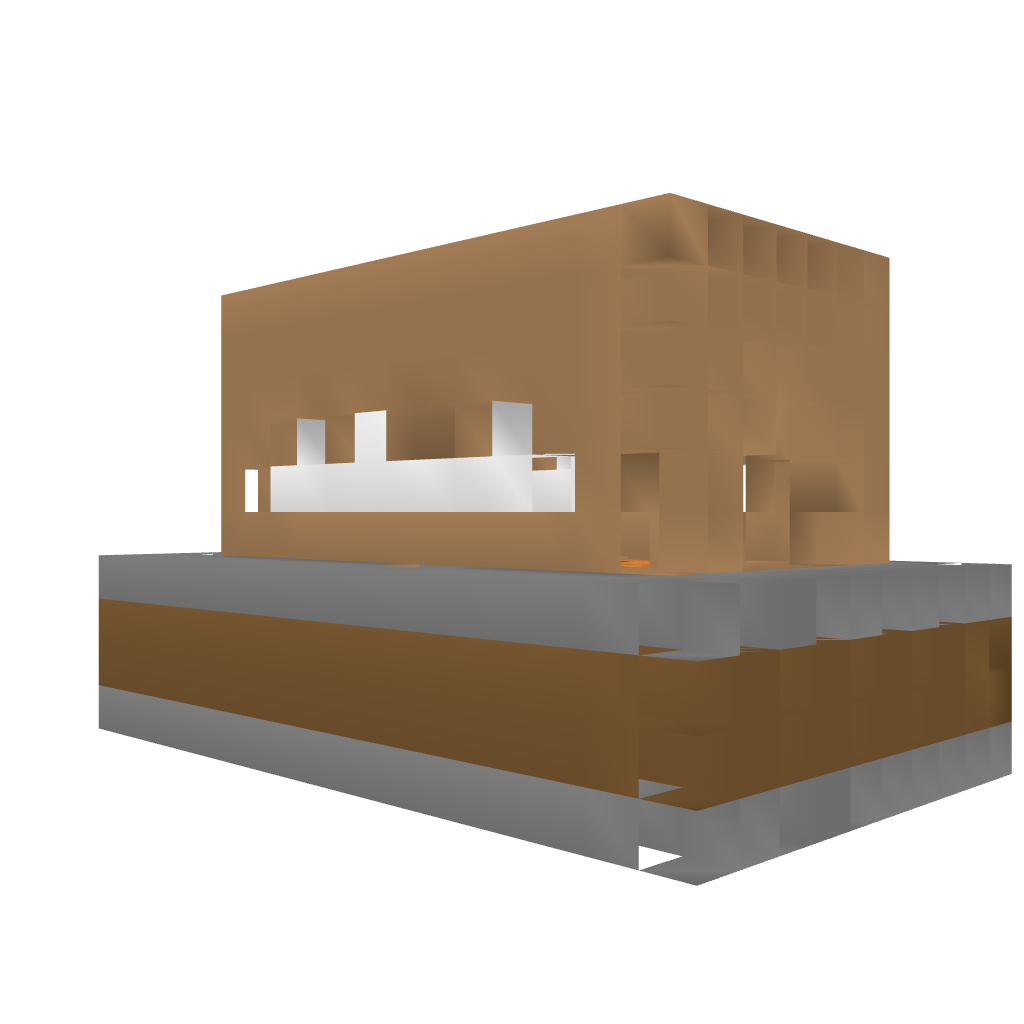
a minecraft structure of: Office cube wooden house no roof 40% earth below